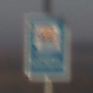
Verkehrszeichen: Wasserschutzgebiet
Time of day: SunriseSunset
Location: Outdoor (Nature)
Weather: PartlyCloudy
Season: NotSpecified
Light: Natural